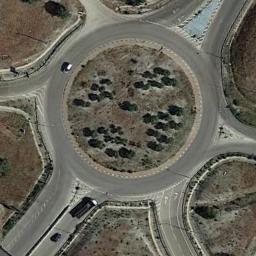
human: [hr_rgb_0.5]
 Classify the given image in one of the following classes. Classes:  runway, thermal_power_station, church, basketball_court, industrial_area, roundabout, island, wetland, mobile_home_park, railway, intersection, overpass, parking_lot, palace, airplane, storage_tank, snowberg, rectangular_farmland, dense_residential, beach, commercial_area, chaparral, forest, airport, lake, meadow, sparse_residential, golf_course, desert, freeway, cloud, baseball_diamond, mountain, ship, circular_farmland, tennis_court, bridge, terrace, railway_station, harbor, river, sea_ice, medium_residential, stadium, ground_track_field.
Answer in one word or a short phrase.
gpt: roundabout